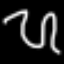
Label: squiggle